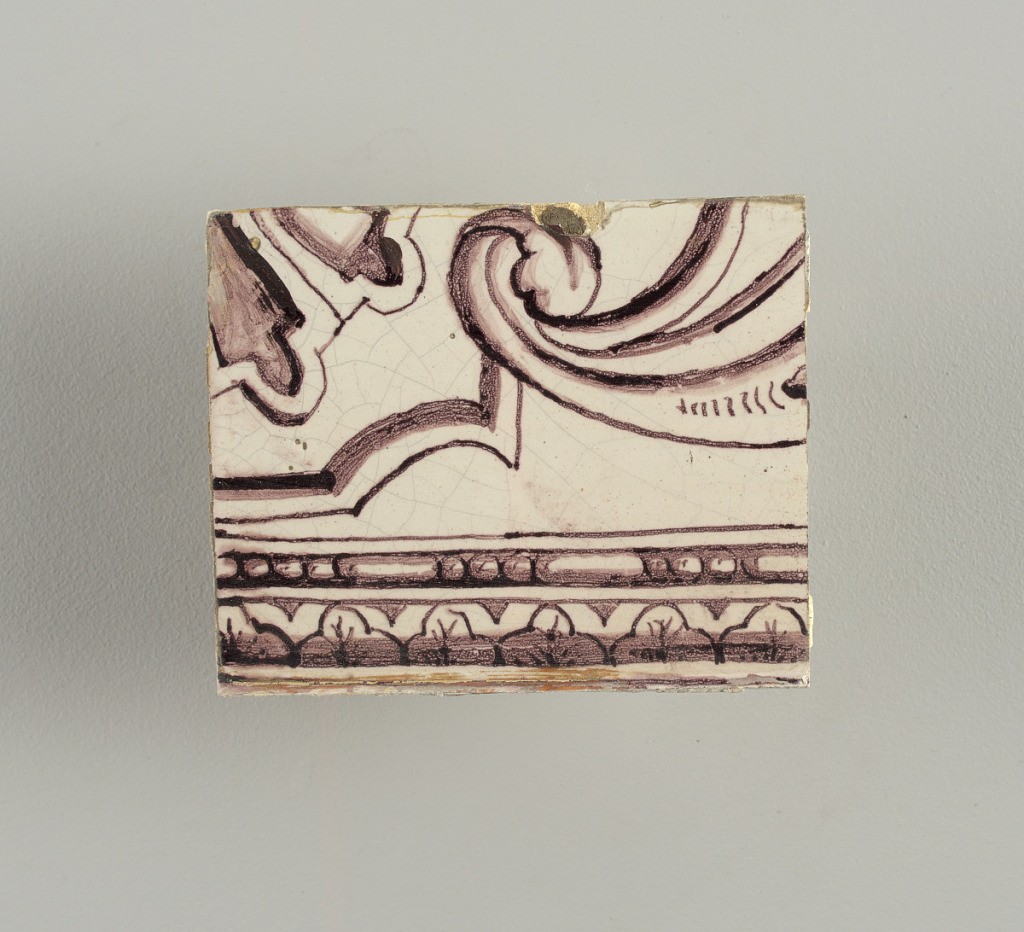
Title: Panel
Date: ca. 1725
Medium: Tin-glazed earthenware, underglaze manganese decoration
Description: Tile from upright rectangular panel of tiles; dark purple (manganese) on white ground showing arched framework; oval cartouche bearing double monogram (probably Lubert Adolf Torck), supported by pair of nude amors; pair of small amors holding crown above, borne by pair of female terms; surrounded by leafscrolls and foliations, with pair of flower-filled urns; top center, lunetted amor's head pendented with rosetted lattice cartouche.

To be used in Rozendaal Castel. Intended to be viewed inset into a wall- indicated by the inclusion of a trompe-l'oeil marbleized edge that surrounds three sides of the panel.